Field crop: maize
Growth stage: 2
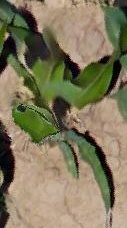
Species: maize